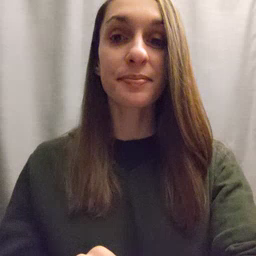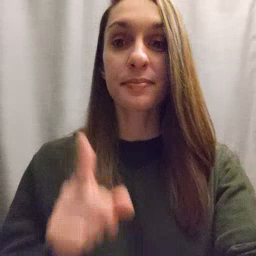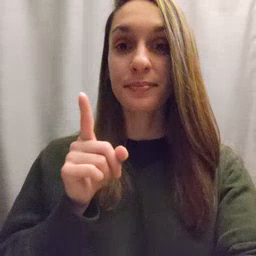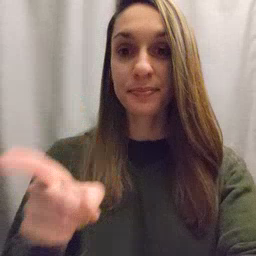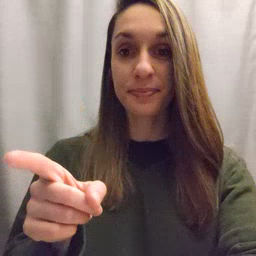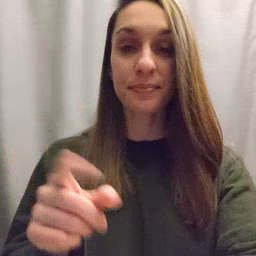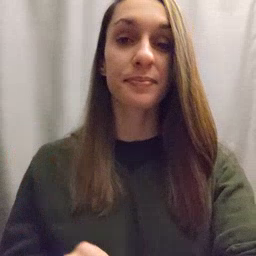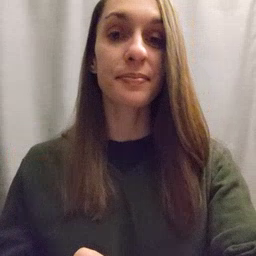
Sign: hesheit